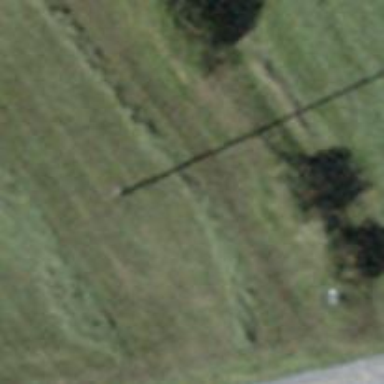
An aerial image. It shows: Power pole.